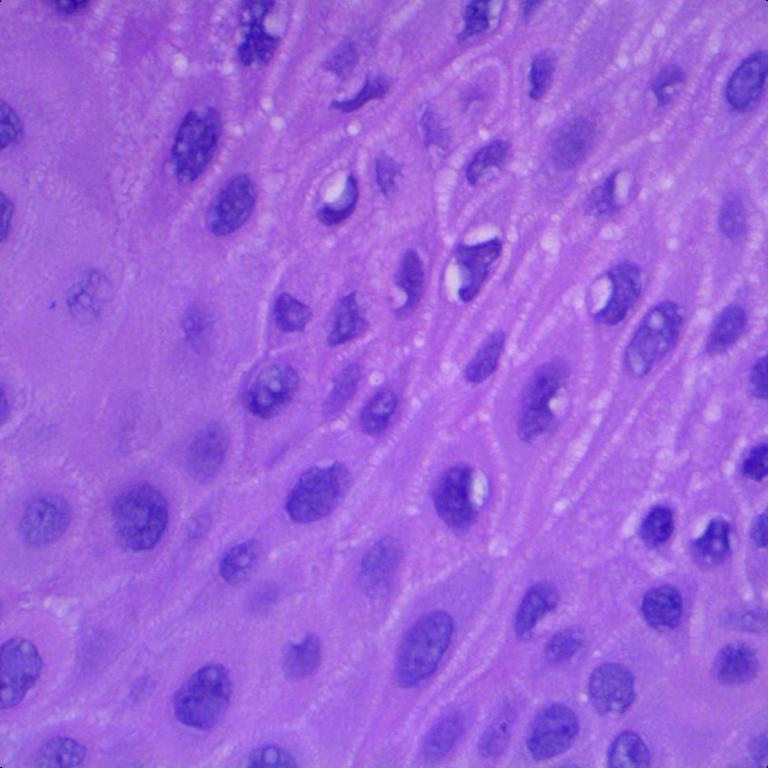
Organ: lung
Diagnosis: squamous carcinomas